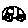
Label: car